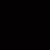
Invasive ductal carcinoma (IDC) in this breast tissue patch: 0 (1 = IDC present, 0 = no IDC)